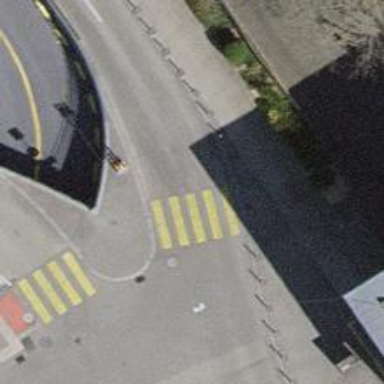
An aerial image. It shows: Bollard barrier.